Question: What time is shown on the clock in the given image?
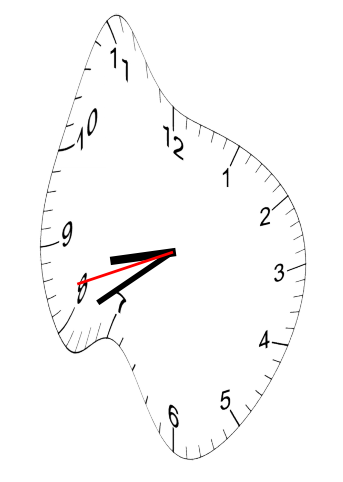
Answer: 08:39:42